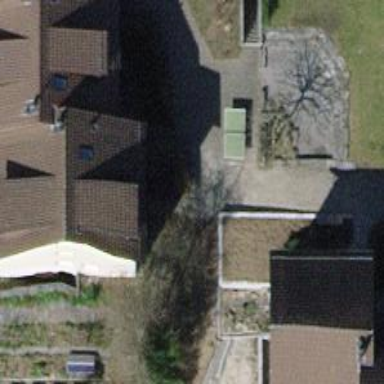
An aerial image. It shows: Terrace building.